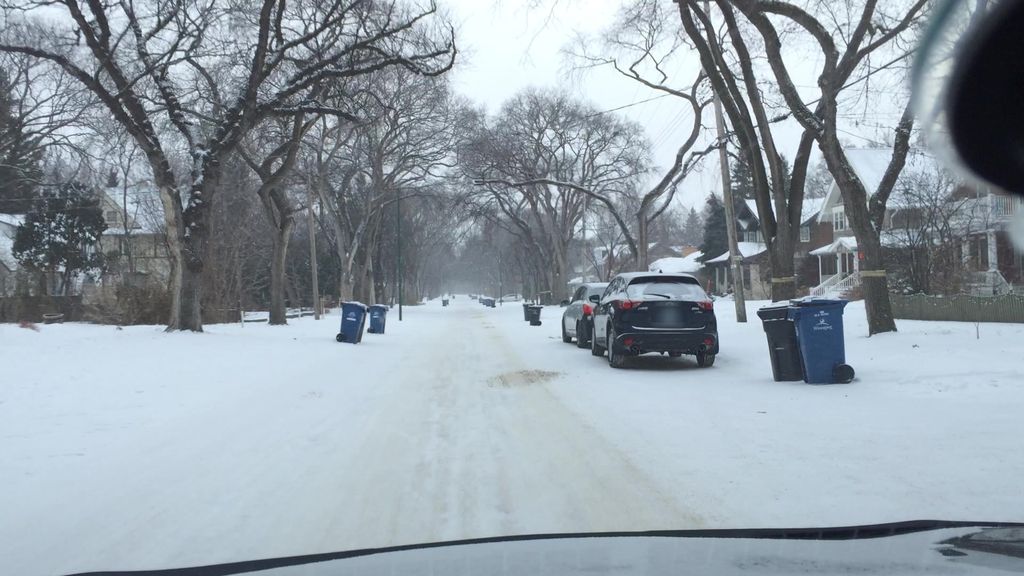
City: winnipeg